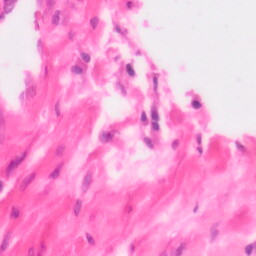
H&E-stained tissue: Colon